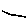
Label: line